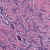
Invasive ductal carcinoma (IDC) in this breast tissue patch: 1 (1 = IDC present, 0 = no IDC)